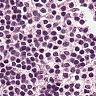
Metastatic tissue present: no